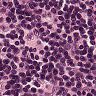
Metastatic tissue present: no